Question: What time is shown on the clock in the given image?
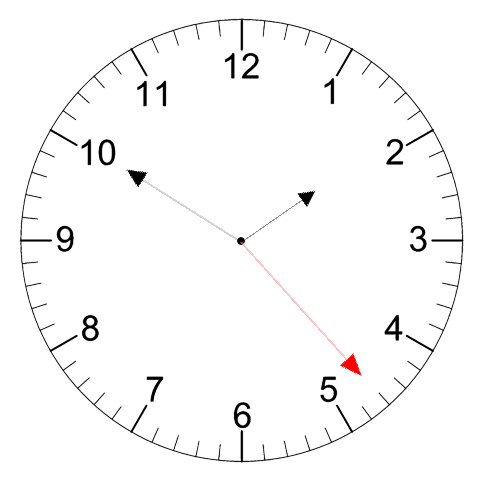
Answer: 01:50:23